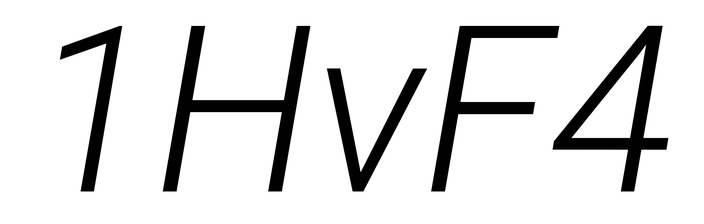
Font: Roboto-Italic_Light_Italic